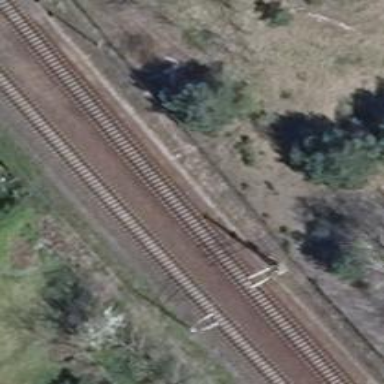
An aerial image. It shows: Disused railway spur.